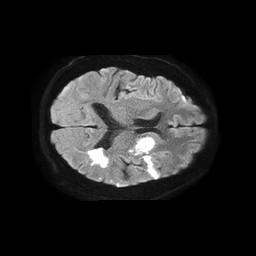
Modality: TRACE
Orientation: axial
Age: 58
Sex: male
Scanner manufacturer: philips
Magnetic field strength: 1.5 T
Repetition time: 4.6 s
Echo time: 0.08941 s